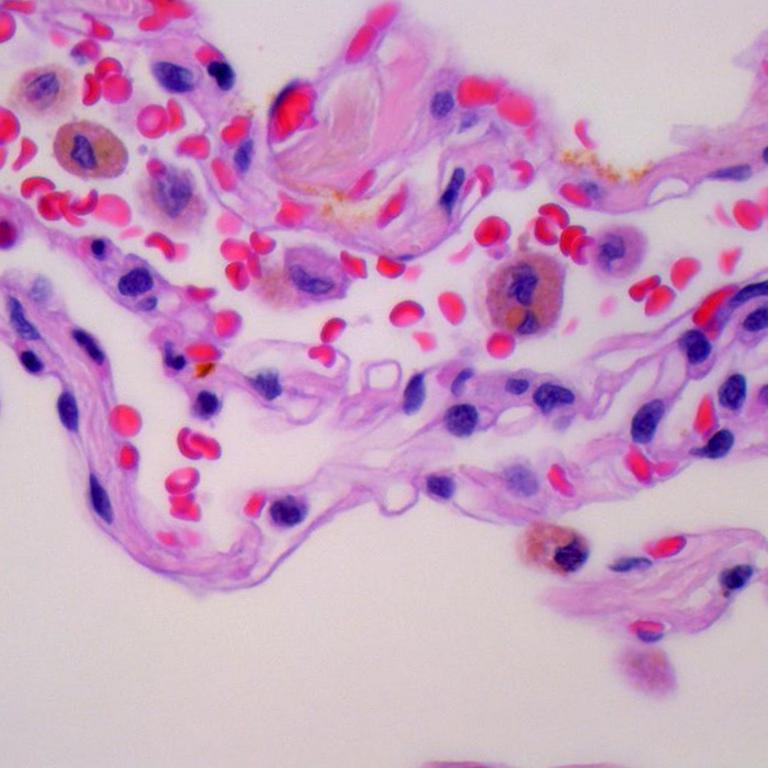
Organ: lung
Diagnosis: benign